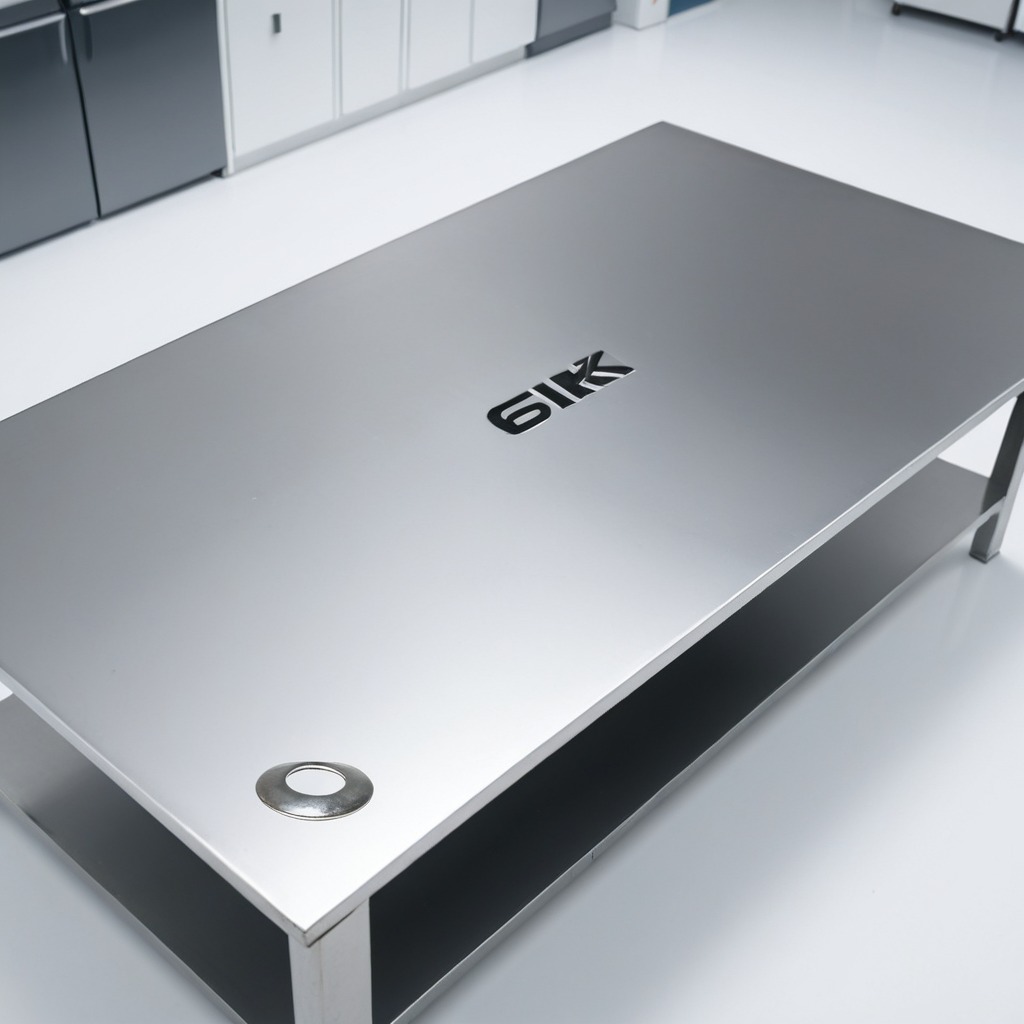
A flat metal washer lies on the stainless steel table.